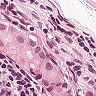
Metastatic tissue present: yes